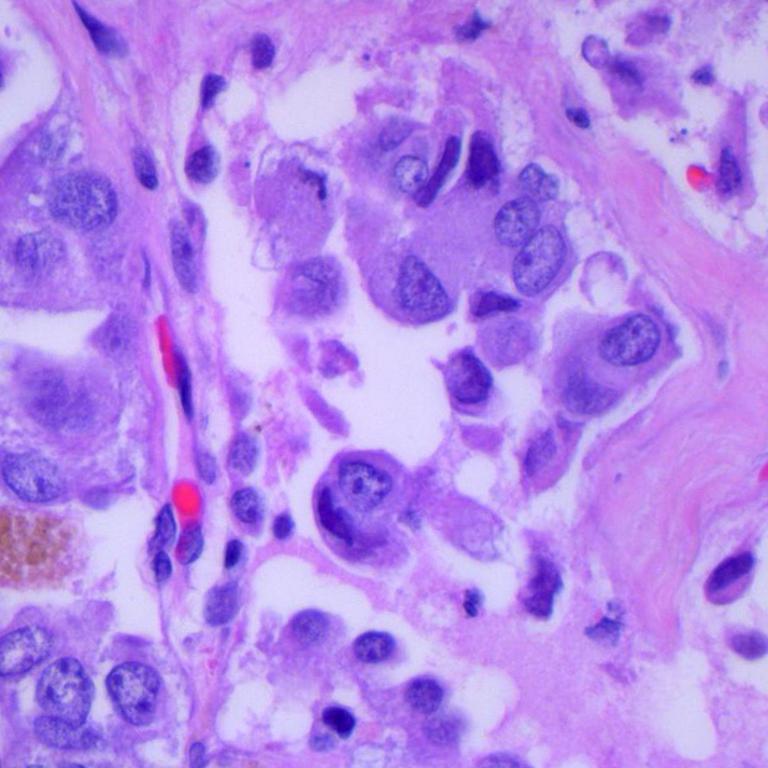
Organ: lung
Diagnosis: adenocarcinomas